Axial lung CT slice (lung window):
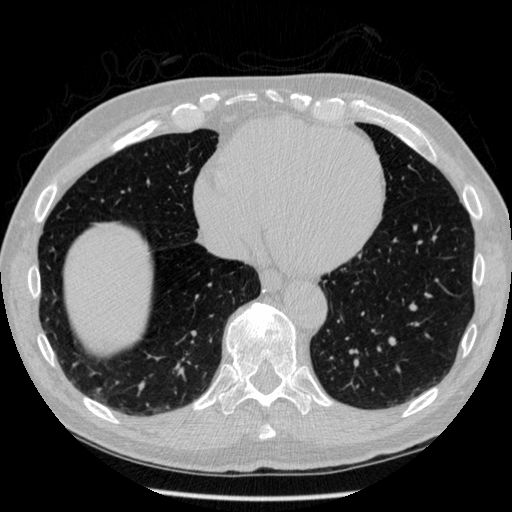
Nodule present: no